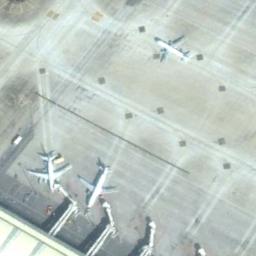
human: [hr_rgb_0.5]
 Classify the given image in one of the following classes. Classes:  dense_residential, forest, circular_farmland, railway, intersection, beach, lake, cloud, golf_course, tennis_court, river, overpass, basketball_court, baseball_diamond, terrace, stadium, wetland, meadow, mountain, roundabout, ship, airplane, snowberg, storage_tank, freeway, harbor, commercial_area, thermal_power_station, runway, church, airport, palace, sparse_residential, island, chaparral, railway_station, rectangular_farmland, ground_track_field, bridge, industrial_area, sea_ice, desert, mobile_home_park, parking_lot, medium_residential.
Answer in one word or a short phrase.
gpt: airplane